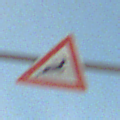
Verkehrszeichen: WildwechselLinks
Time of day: Midday
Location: Outdoor (Suburban)
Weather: PartlyCloudy
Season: Summer
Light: Natural